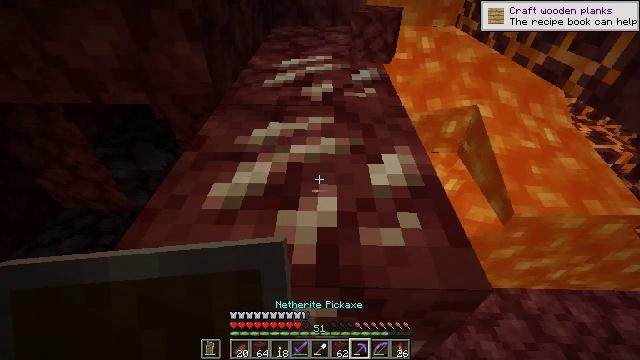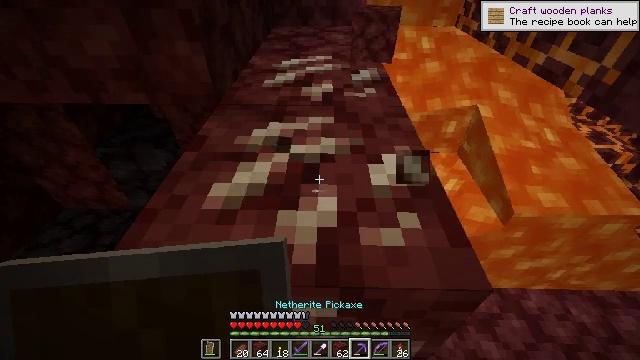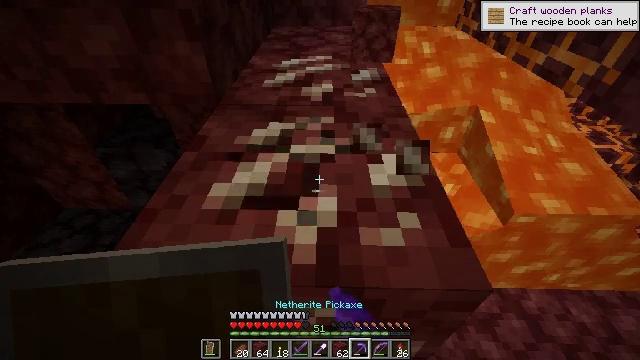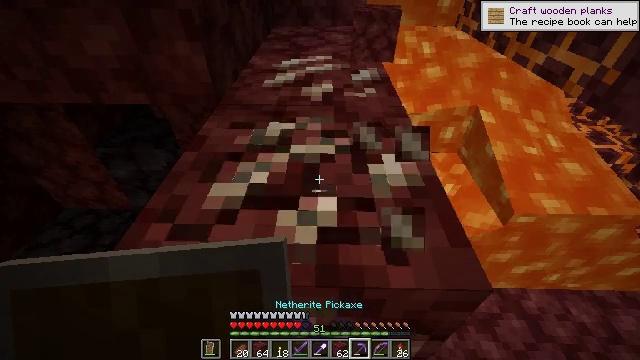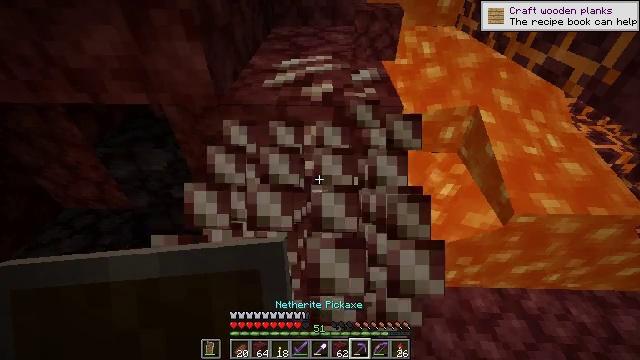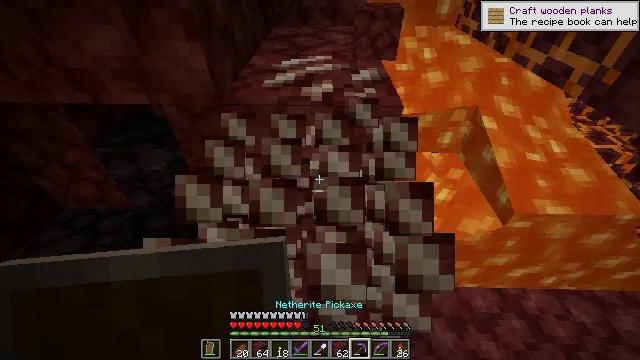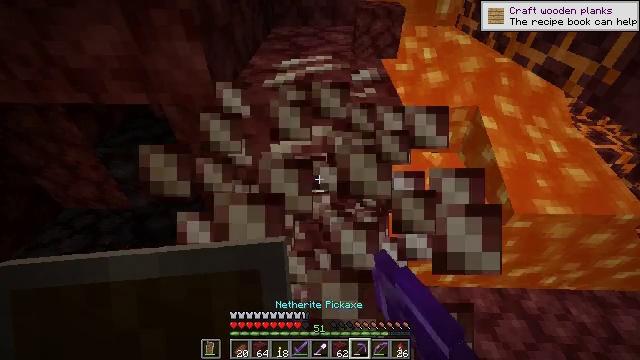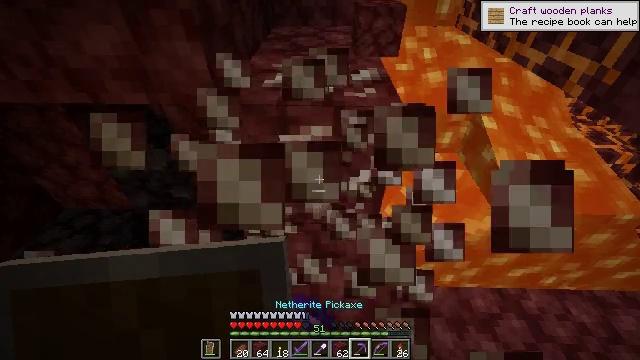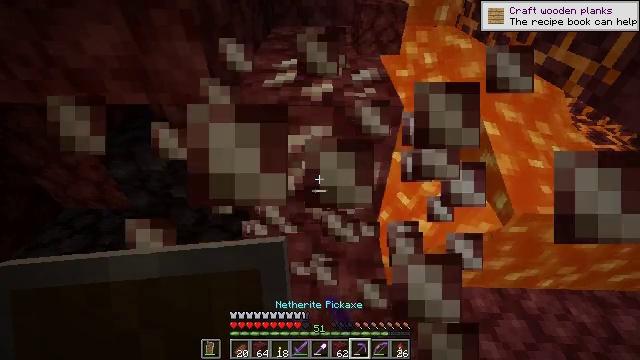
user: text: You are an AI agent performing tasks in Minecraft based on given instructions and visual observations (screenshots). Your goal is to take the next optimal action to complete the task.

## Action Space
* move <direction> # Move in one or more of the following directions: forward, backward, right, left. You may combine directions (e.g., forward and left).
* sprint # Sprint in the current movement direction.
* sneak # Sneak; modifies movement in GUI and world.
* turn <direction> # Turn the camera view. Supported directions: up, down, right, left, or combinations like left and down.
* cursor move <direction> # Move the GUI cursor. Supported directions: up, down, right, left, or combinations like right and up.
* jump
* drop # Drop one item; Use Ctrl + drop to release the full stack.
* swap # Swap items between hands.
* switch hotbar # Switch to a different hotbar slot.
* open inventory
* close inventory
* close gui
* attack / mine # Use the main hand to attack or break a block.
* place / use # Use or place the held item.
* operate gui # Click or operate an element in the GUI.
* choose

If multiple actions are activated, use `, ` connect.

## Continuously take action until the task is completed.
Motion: motion action
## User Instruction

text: Collect nether quartz from the ore block.
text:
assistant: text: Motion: attack / mine
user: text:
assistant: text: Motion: attack / mine
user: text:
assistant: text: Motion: attack / mine
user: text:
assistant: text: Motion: attack / mine
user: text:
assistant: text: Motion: attack / mine
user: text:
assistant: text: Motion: attack / mine
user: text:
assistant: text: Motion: attack / mine
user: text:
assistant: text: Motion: no_op
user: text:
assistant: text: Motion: no_op